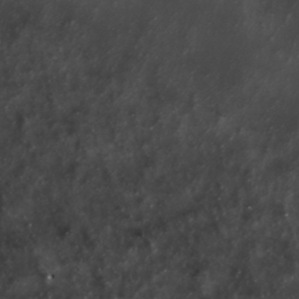
Label: non_frost